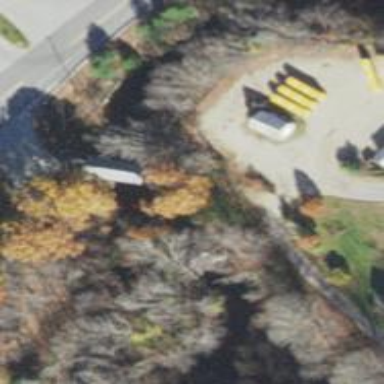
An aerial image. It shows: Covered bridge on path.